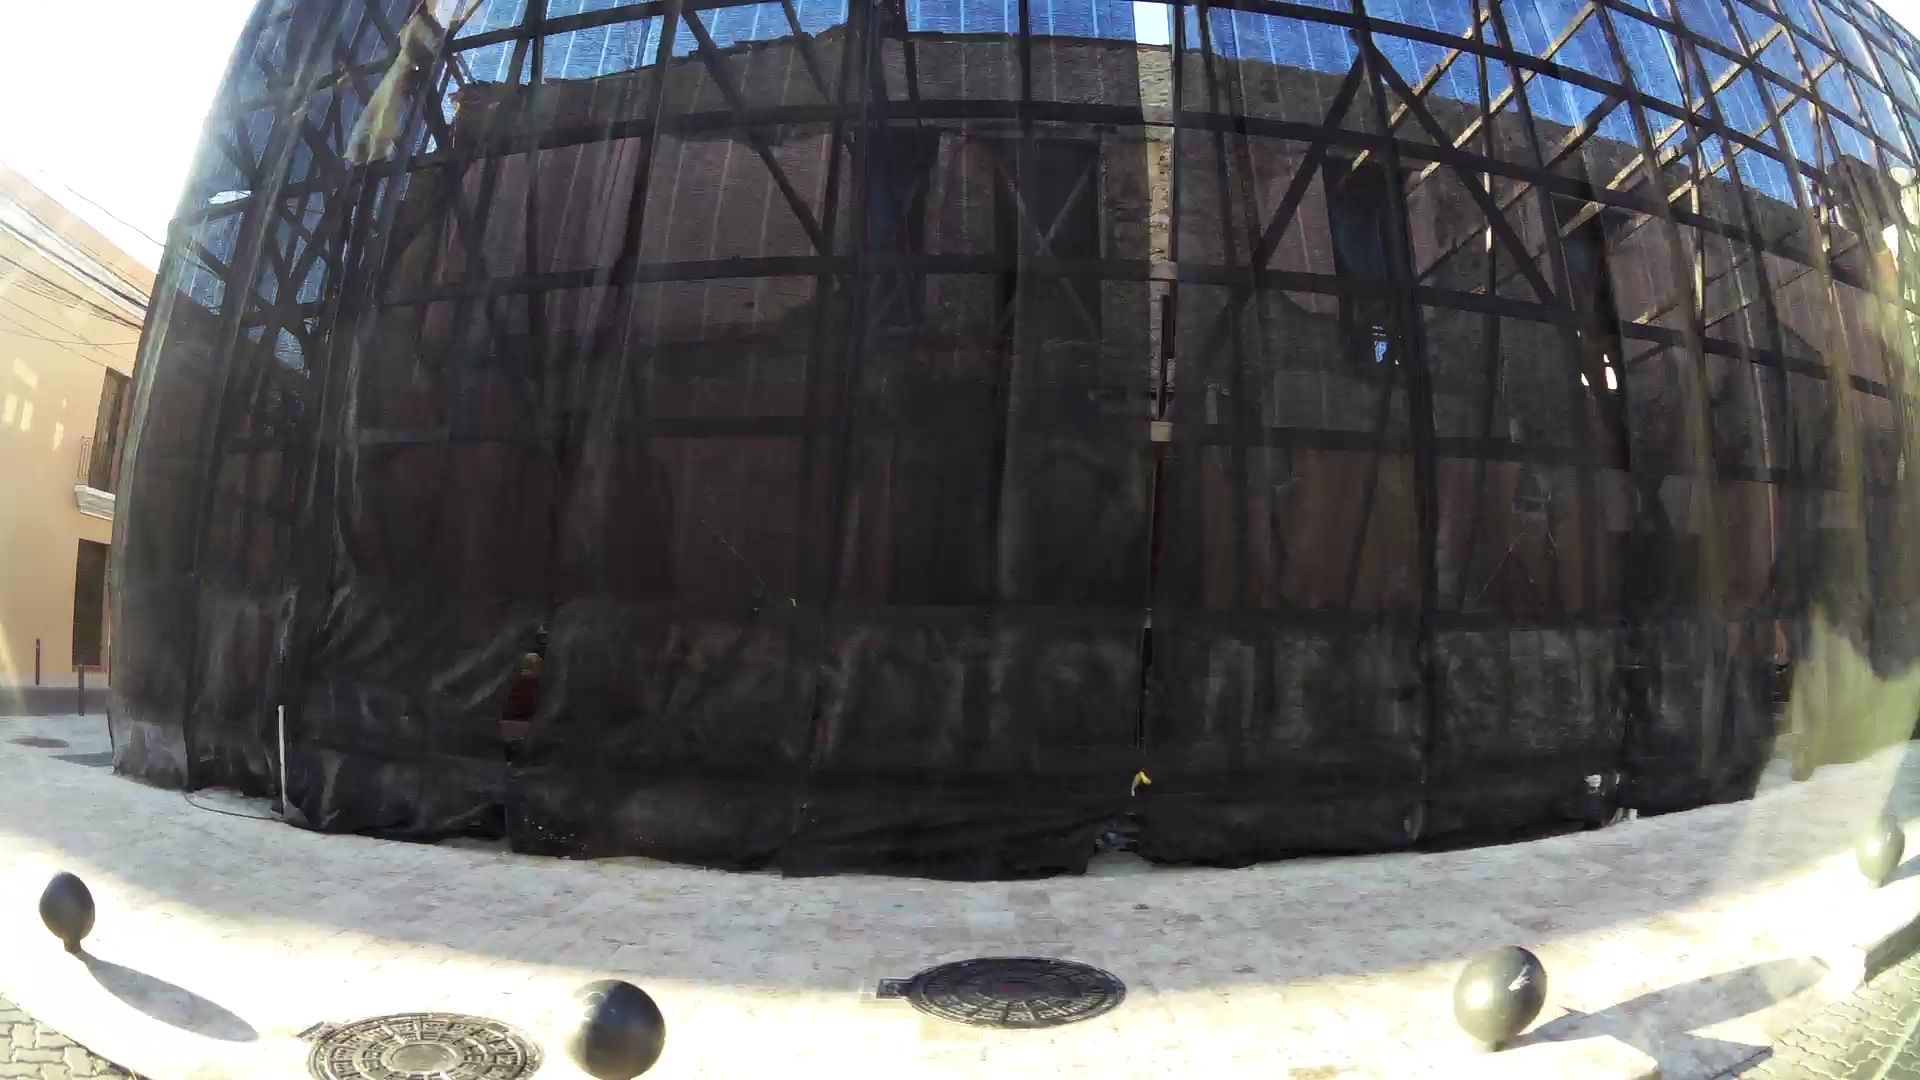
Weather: snowy
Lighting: day
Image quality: good
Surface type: driving surface
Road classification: residential
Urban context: urban centre
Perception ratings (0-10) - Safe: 1.52, Lively: 2.99, Beautiful: 3.7, Boring: 7.85, Depressing: 5.23, Wealthy: 3.87